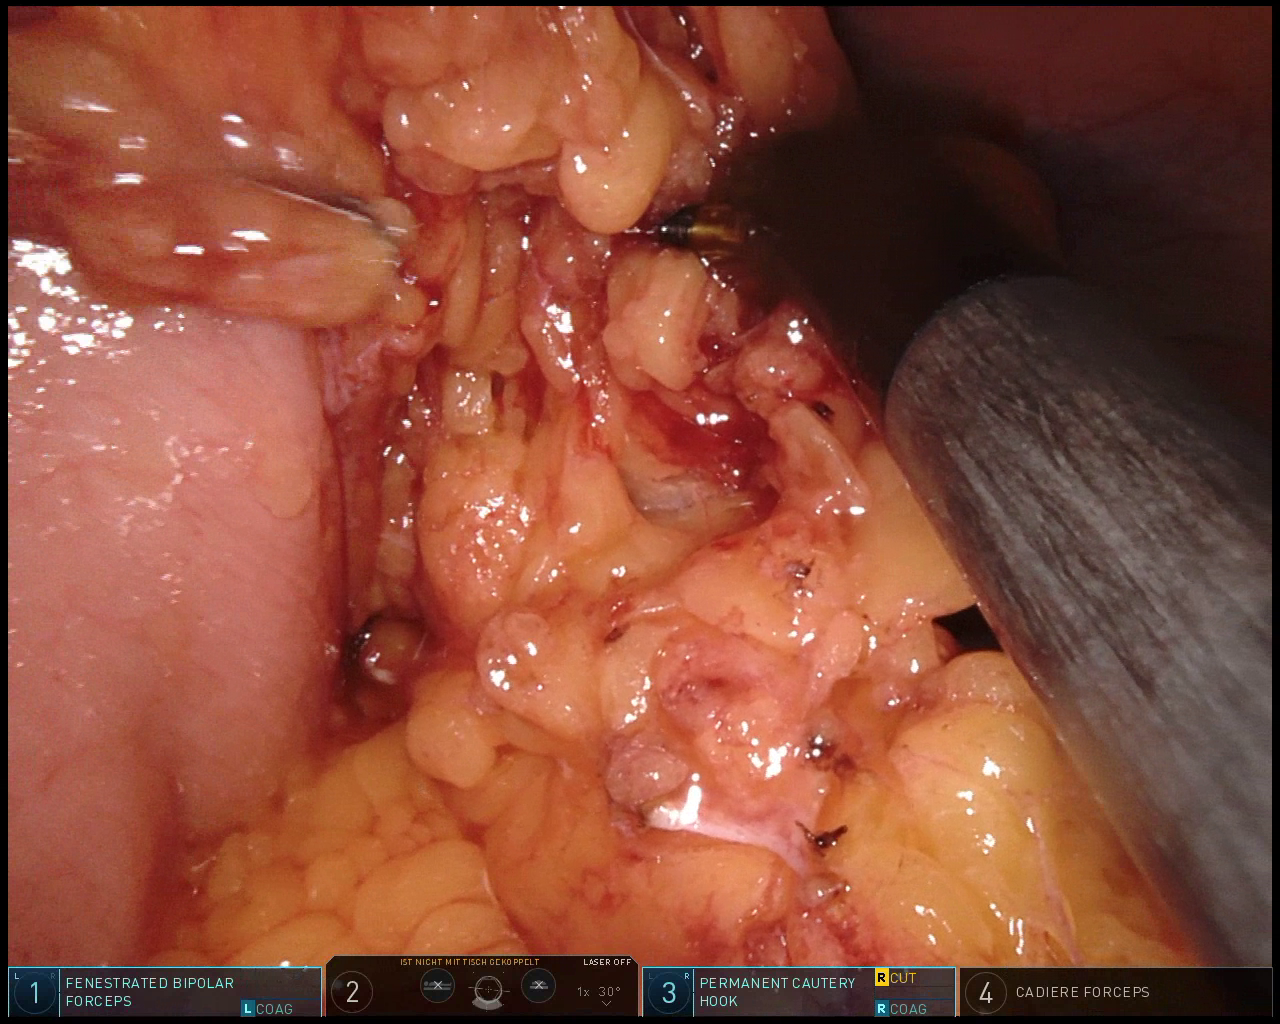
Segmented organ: stomach
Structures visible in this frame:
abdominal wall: yes
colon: no
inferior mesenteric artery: no
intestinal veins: no
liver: no
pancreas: no
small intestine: no
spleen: no
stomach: yes
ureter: no
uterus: no
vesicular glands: no